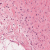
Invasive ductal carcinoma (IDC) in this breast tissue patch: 0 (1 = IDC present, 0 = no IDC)